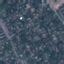
Label: Residential